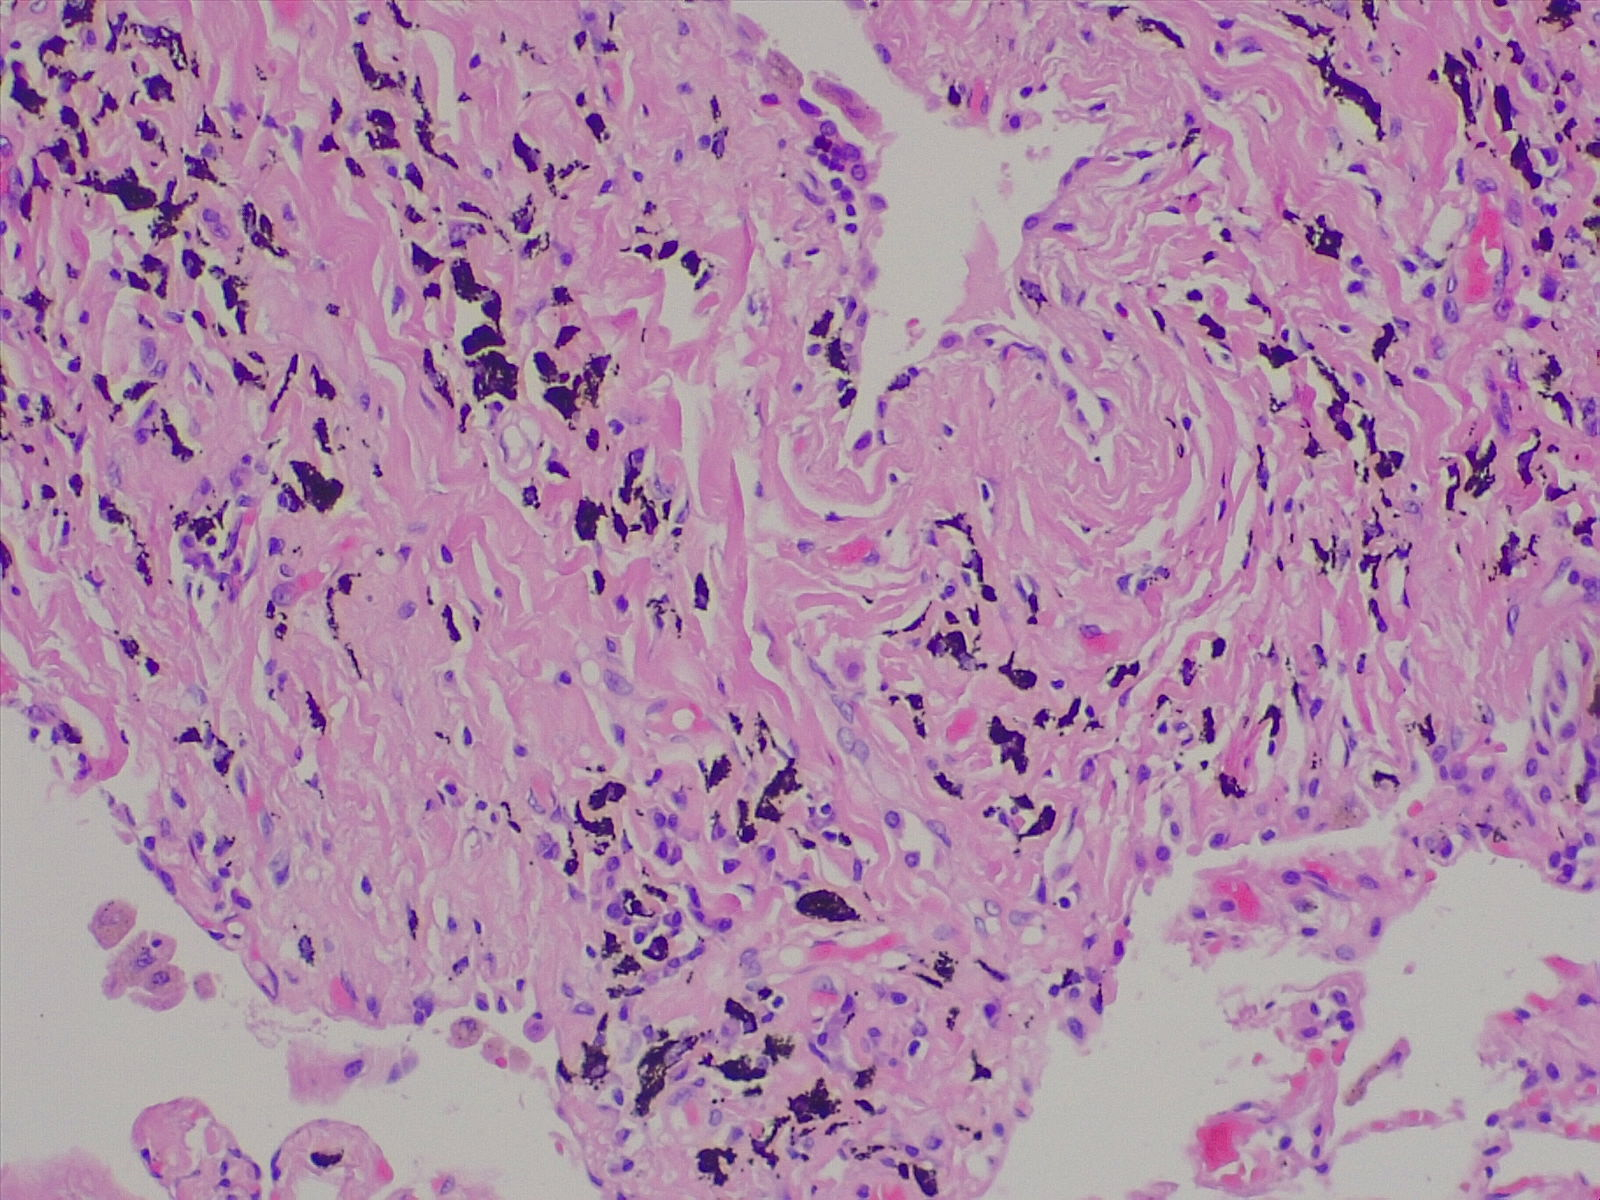
Label: normal lung tissue